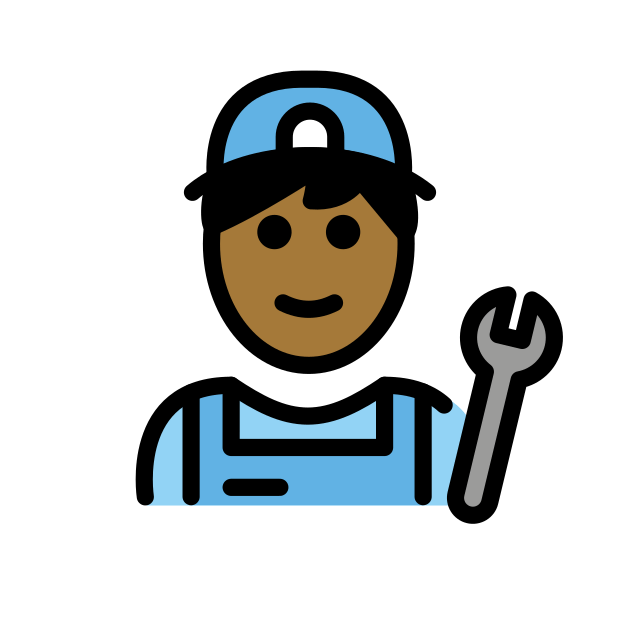
man mechanic: medium-dark skin tone